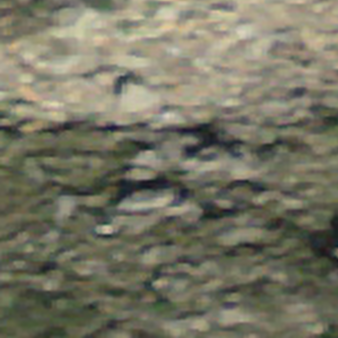
Label: other